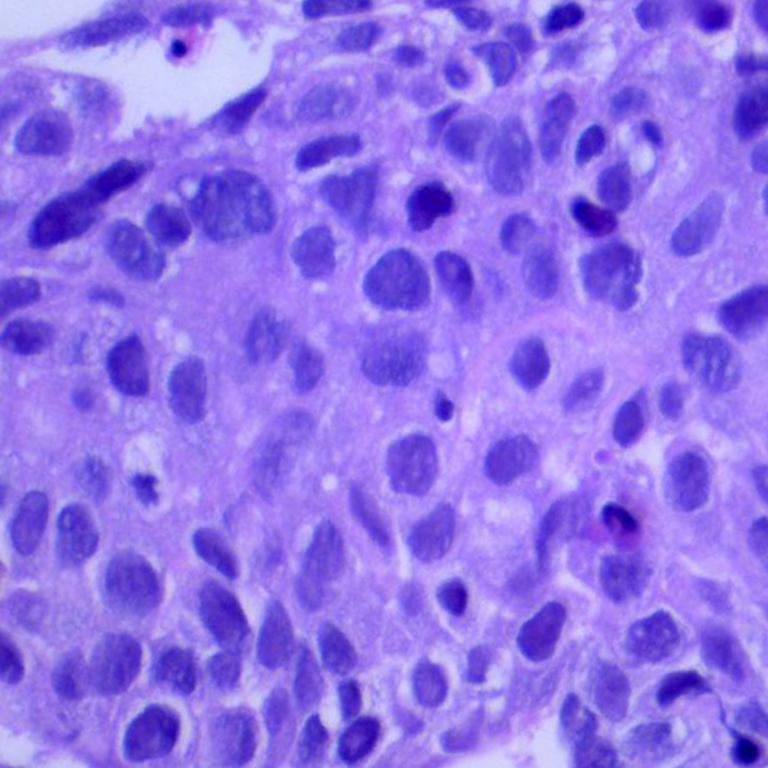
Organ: lung
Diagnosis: squamous carcinomas